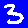
Digit: 3